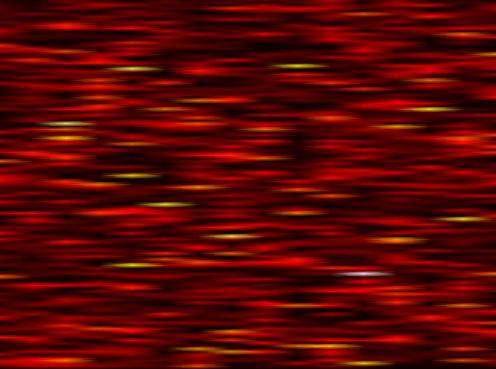
Label: UFMC